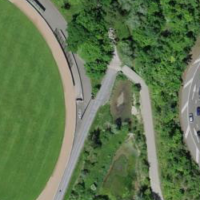
EUNIS habitat code: 57
Species observed at this site:
Fraxinus excelsior
Medicago sativa
Vicia cracca